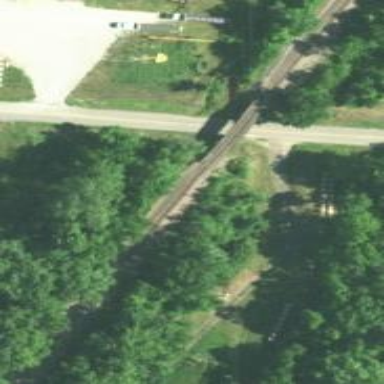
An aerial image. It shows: Railway track.